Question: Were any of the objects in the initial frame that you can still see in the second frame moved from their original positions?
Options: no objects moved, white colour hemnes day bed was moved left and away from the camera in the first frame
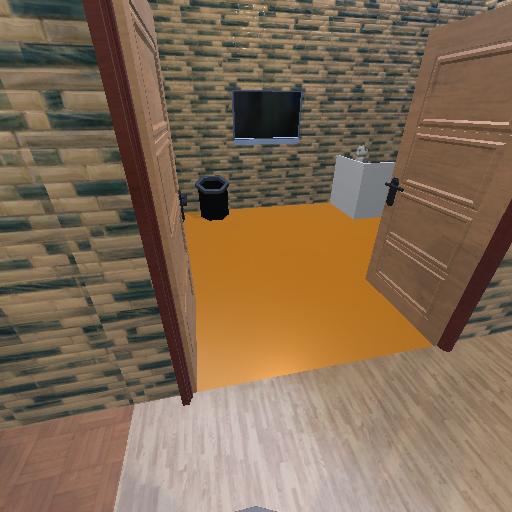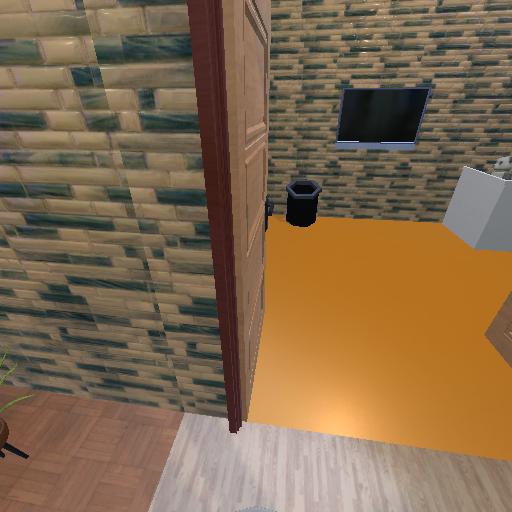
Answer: no objects moved